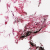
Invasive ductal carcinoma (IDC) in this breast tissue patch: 0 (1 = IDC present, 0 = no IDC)